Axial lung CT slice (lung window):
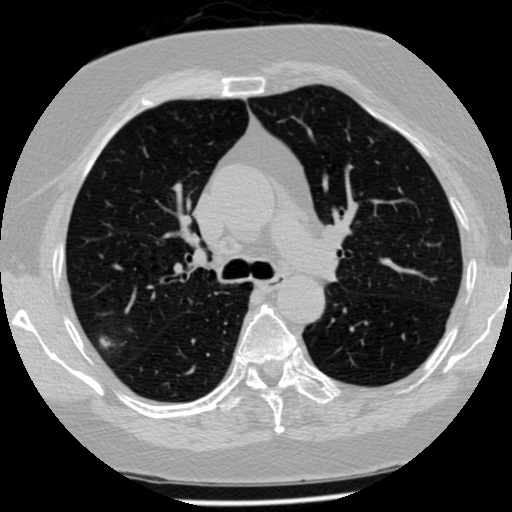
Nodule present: yes
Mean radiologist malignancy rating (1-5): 3.5